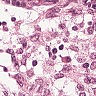
Metastatic tissue present: no